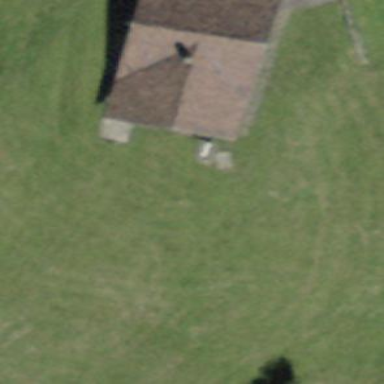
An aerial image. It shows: Farm building.